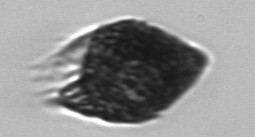
Label: Strombidium_morphotype2